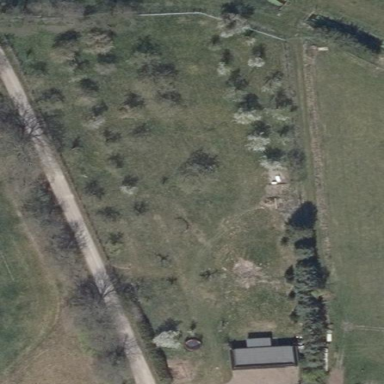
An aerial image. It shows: Orchard.